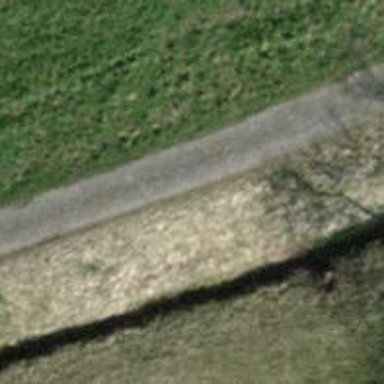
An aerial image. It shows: Paved track with grade1 quality. It is suitable for agricultural vehicles.